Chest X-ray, AP view. Patient: 50 years old, sex M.
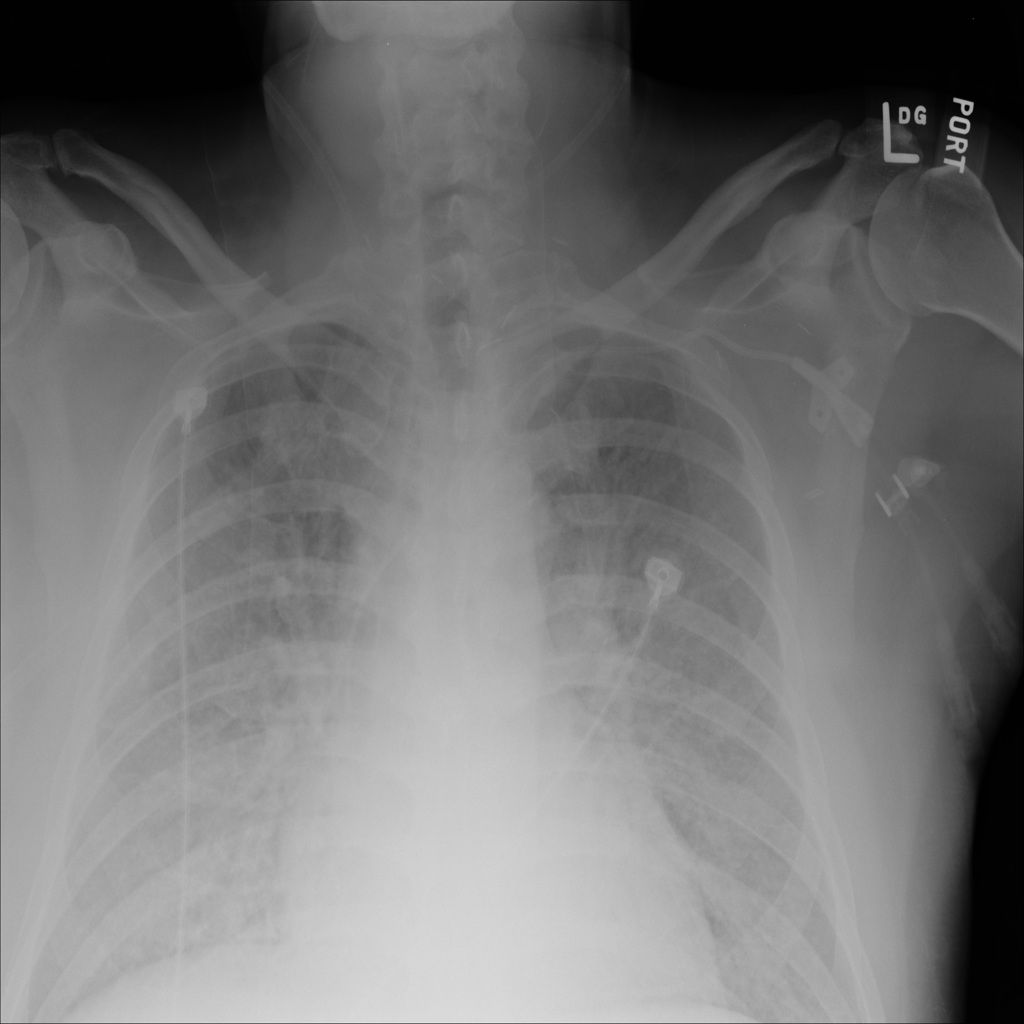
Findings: Infiltration